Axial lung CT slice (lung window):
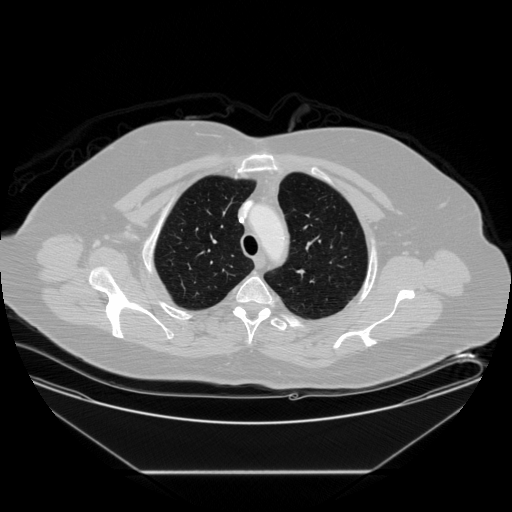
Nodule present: no